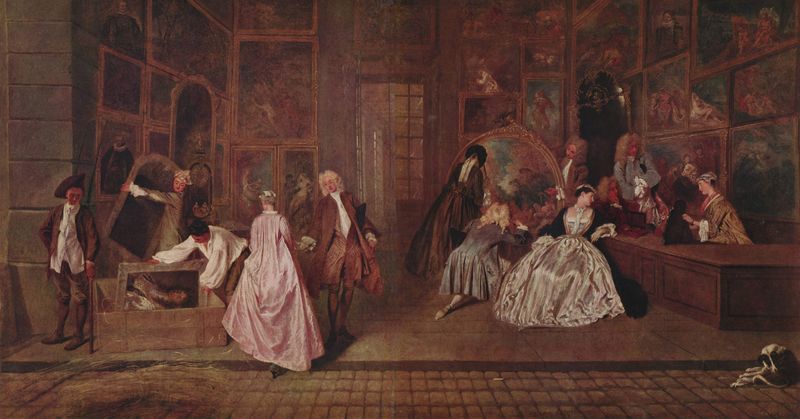
Titel: L'enseigne de Gersaint, Das Ladenschild von Gersaint
Künstler: Antoine Watteau
Standort: Berlin
Institution: Staatliche Museen Schloss Charlottenburg
Schlagwörter: blau, dunkel, gemälde, mann, weiß, frauen, menschen, braun, damen, fenster, frankreich, frau, glas, haar, hut, hüte, kleid, kleider, männer, pfeiler, raum, säule, tisch, tür, zimmer, dame, hund, rot, schloss, ball, gesellschaft, gespräch, malerei, rock, schleife, tanz, teppich, anzug, anzüge, jacke, wand, barock, falten, kleidung, mensch, rahmen, stein, steine, tragen, bild, innenraum, porträt, spiegel, boden, gewand, gold, haare, mantel, reich, stoff, adel, gewänder, innen, bühne, tanzen, locken, prinzessin, rosa, seide, vornehm, genre, stock, perücke, spanien, bilder, geschäft, italien, türen, unterhaltung, zwei, röcke, schuhe, mauer, hof, türe, weis, saal, fliessen, könig, salon, weiber, atelier, maler, lack, durchgang, strumpf, tor, galerie, schauspiel, wände, strümpfe, eingang, truhe, theke, verkauf, antike, porträts, fliesen, jacken, knien, mäntel, volk, leinwand, kiste, fliese, schuh, kunst, betrachten, ausstellung, tore, leder, kostüme, auktion, korsett, platten, kunden, sammlung, königin, kabinett, museum, personengruppe, leinwände, ansehen, aufhängen, bühnenartig, diptichon, gemäldeschau, glastür, hängung, kunsthandel, kunsthändler, kunstsammler, perücken, roccoco, sammler, schatzkammer, schaubühne, schauspieler, verkaufen, kaufhaus, rockoko, gewerbe, gräfin, kunstsammlung, verpacken, abhängen, junge damen, mädels, mit perücken, bilder aufhängen, bilder abhängen